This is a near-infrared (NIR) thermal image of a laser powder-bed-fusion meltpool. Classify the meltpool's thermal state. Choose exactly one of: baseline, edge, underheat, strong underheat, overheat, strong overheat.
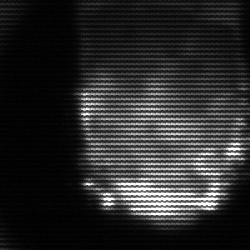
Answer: baseline